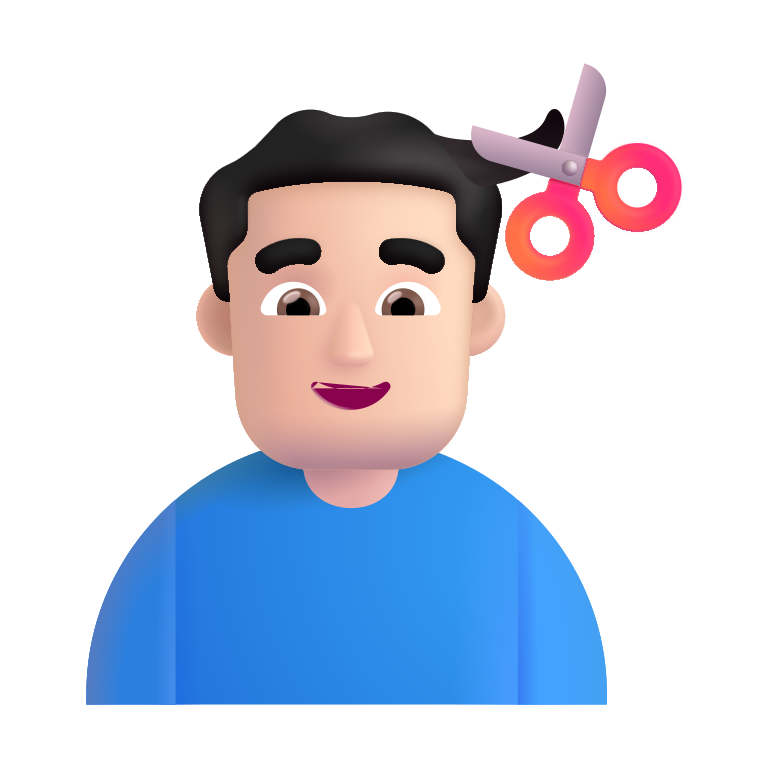
man getting haircut color light